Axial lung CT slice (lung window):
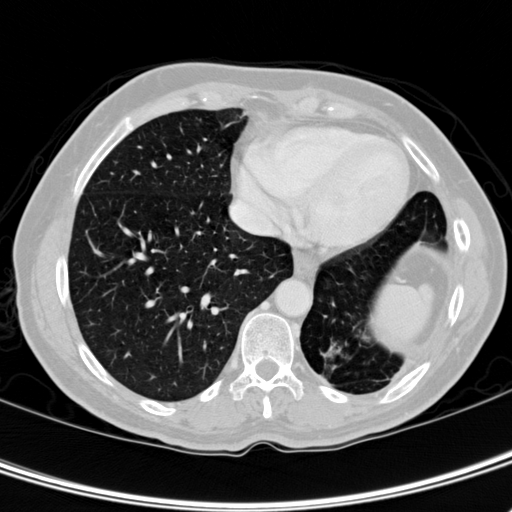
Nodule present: no